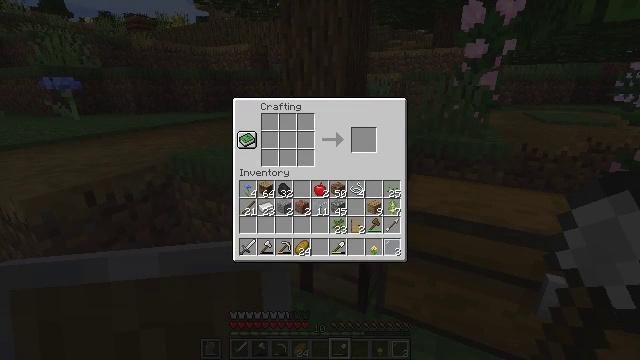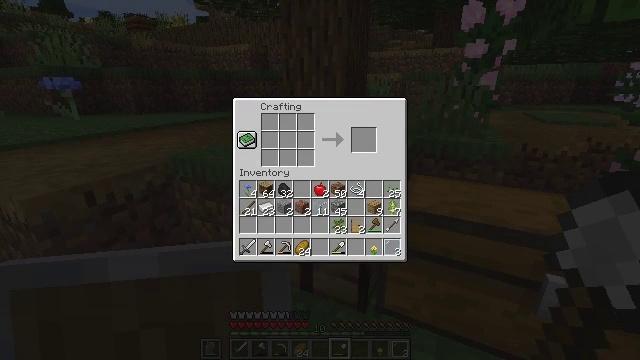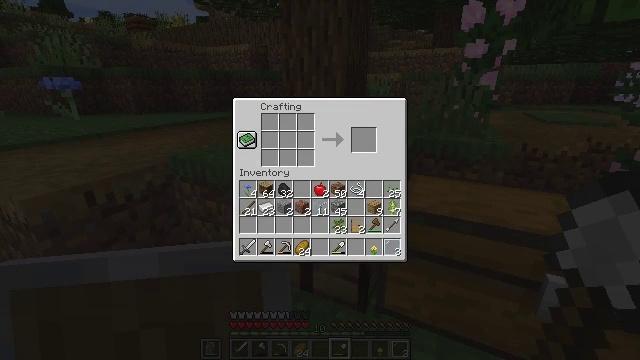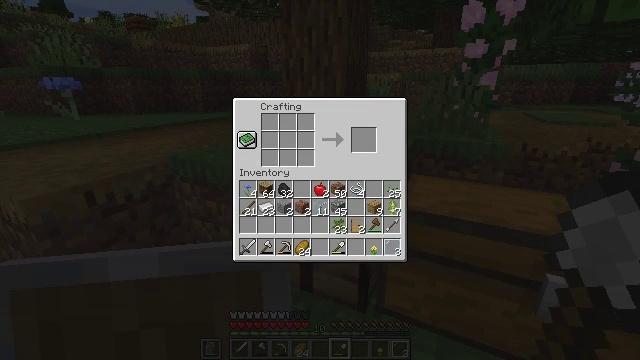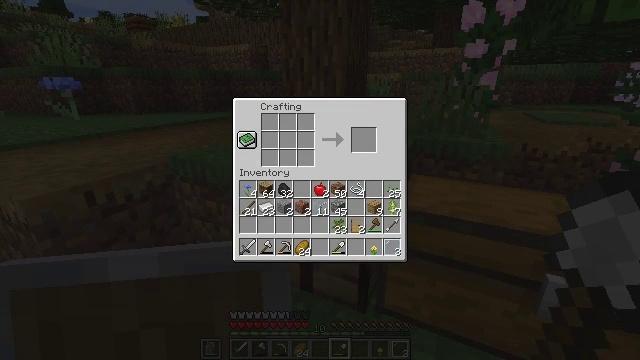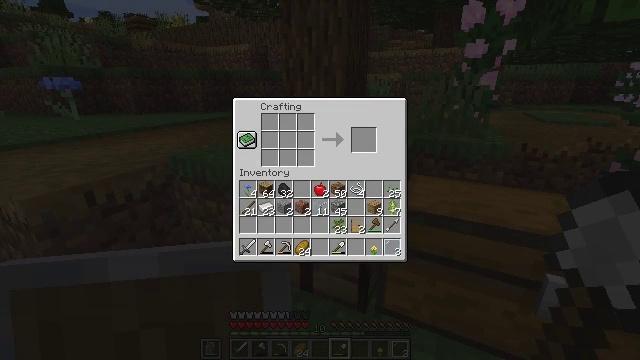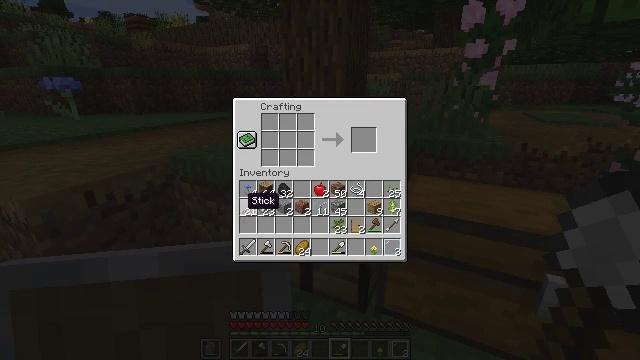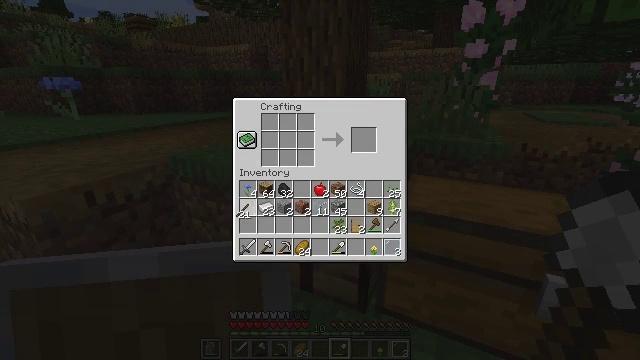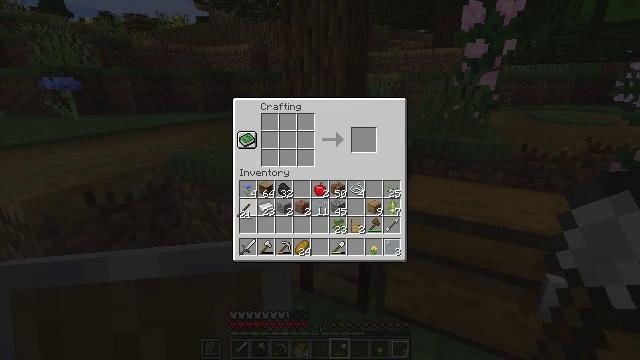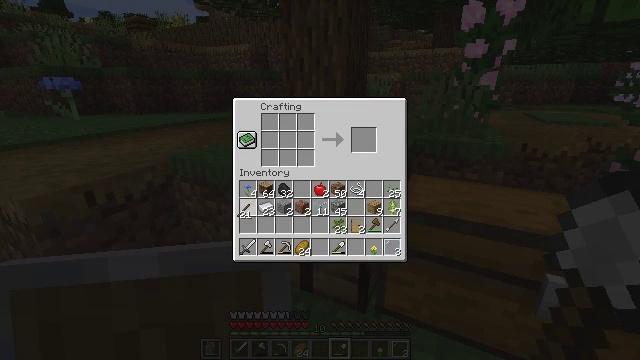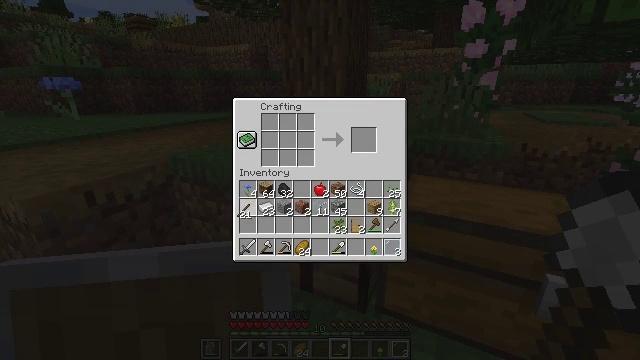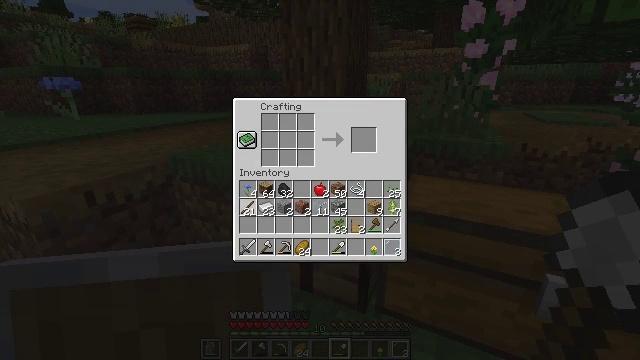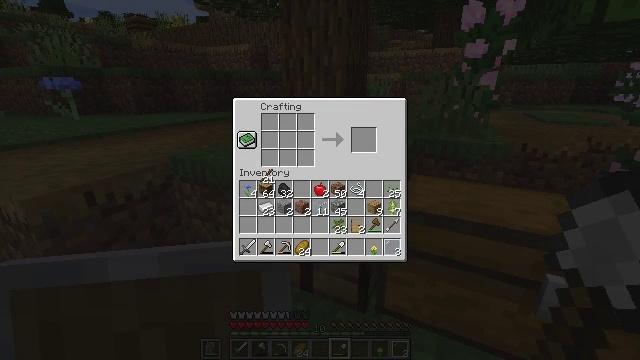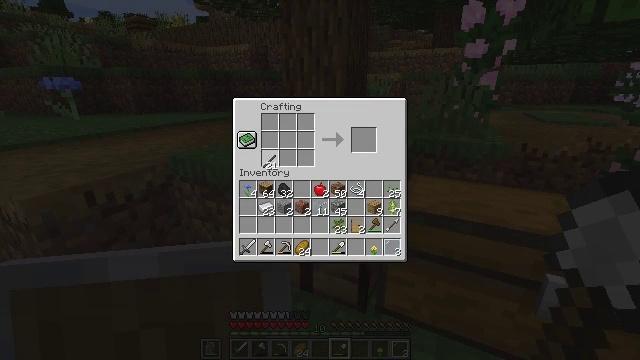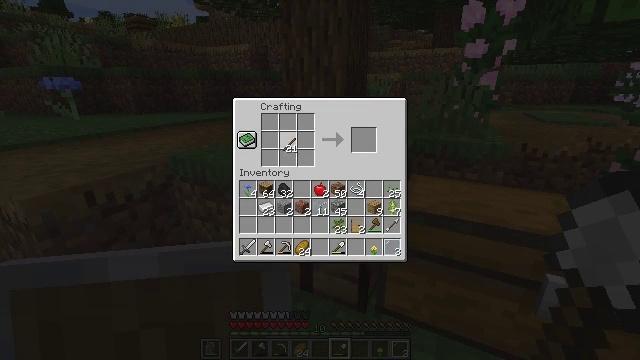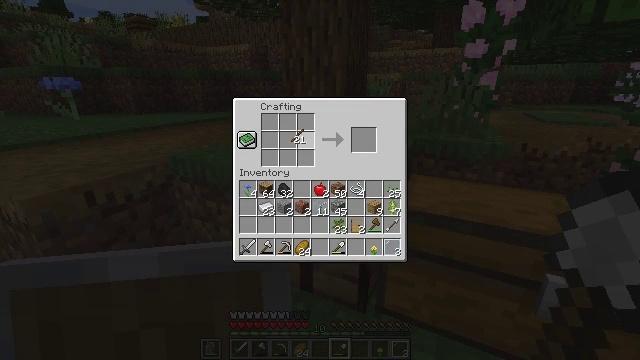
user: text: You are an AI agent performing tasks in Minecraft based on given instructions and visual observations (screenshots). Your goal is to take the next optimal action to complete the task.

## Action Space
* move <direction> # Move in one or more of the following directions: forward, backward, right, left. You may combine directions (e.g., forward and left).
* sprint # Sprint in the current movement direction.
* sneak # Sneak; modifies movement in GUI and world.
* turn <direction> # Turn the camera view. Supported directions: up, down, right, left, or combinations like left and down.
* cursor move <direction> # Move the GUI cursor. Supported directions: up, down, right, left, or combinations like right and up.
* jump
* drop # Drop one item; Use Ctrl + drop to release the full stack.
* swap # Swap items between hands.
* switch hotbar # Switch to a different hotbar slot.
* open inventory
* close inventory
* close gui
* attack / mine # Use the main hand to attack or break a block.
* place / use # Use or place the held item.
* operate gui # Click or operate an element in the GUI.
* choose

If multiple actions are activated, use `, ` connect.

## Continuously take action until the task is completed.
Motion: motion action
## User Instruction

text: Interact with the crafting table to craft an iron hoe.
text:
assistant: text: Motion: no_op
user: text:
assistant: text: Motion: no_op
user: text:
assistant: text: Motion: cursor move right
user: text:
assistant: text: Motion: cursor move right
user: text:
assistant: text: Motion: no_op
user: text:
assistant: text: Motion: no_op
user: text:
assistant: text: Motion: operate gui
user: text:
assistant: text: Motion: operate gui
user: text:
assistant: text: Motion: no_op
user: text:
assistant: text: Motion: no_op
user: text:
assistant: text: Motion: no_op
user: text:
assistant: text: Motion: cursor move right and up
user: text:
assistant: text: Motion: cursor move up
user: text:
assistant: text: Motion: cursor move right and up
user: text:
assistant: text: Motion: cursor move right and up
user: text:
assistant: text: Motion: no_op
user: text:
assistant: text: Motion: no_op
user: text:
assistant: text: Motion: no_op
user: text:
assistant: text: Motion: no_op
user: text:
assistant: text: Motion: no_op
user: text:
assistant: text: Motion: no_op
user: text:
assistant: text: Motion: no_op
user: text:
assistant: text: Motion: no_op
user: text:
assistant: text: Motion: no_op
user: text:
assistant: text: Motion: no_op
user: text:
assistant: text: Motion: no_op
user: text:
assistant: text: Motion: no_op
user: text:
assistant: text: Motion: no_op
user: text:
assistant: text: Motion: no_op
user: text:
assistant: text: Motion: no_op